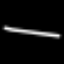
Label: line